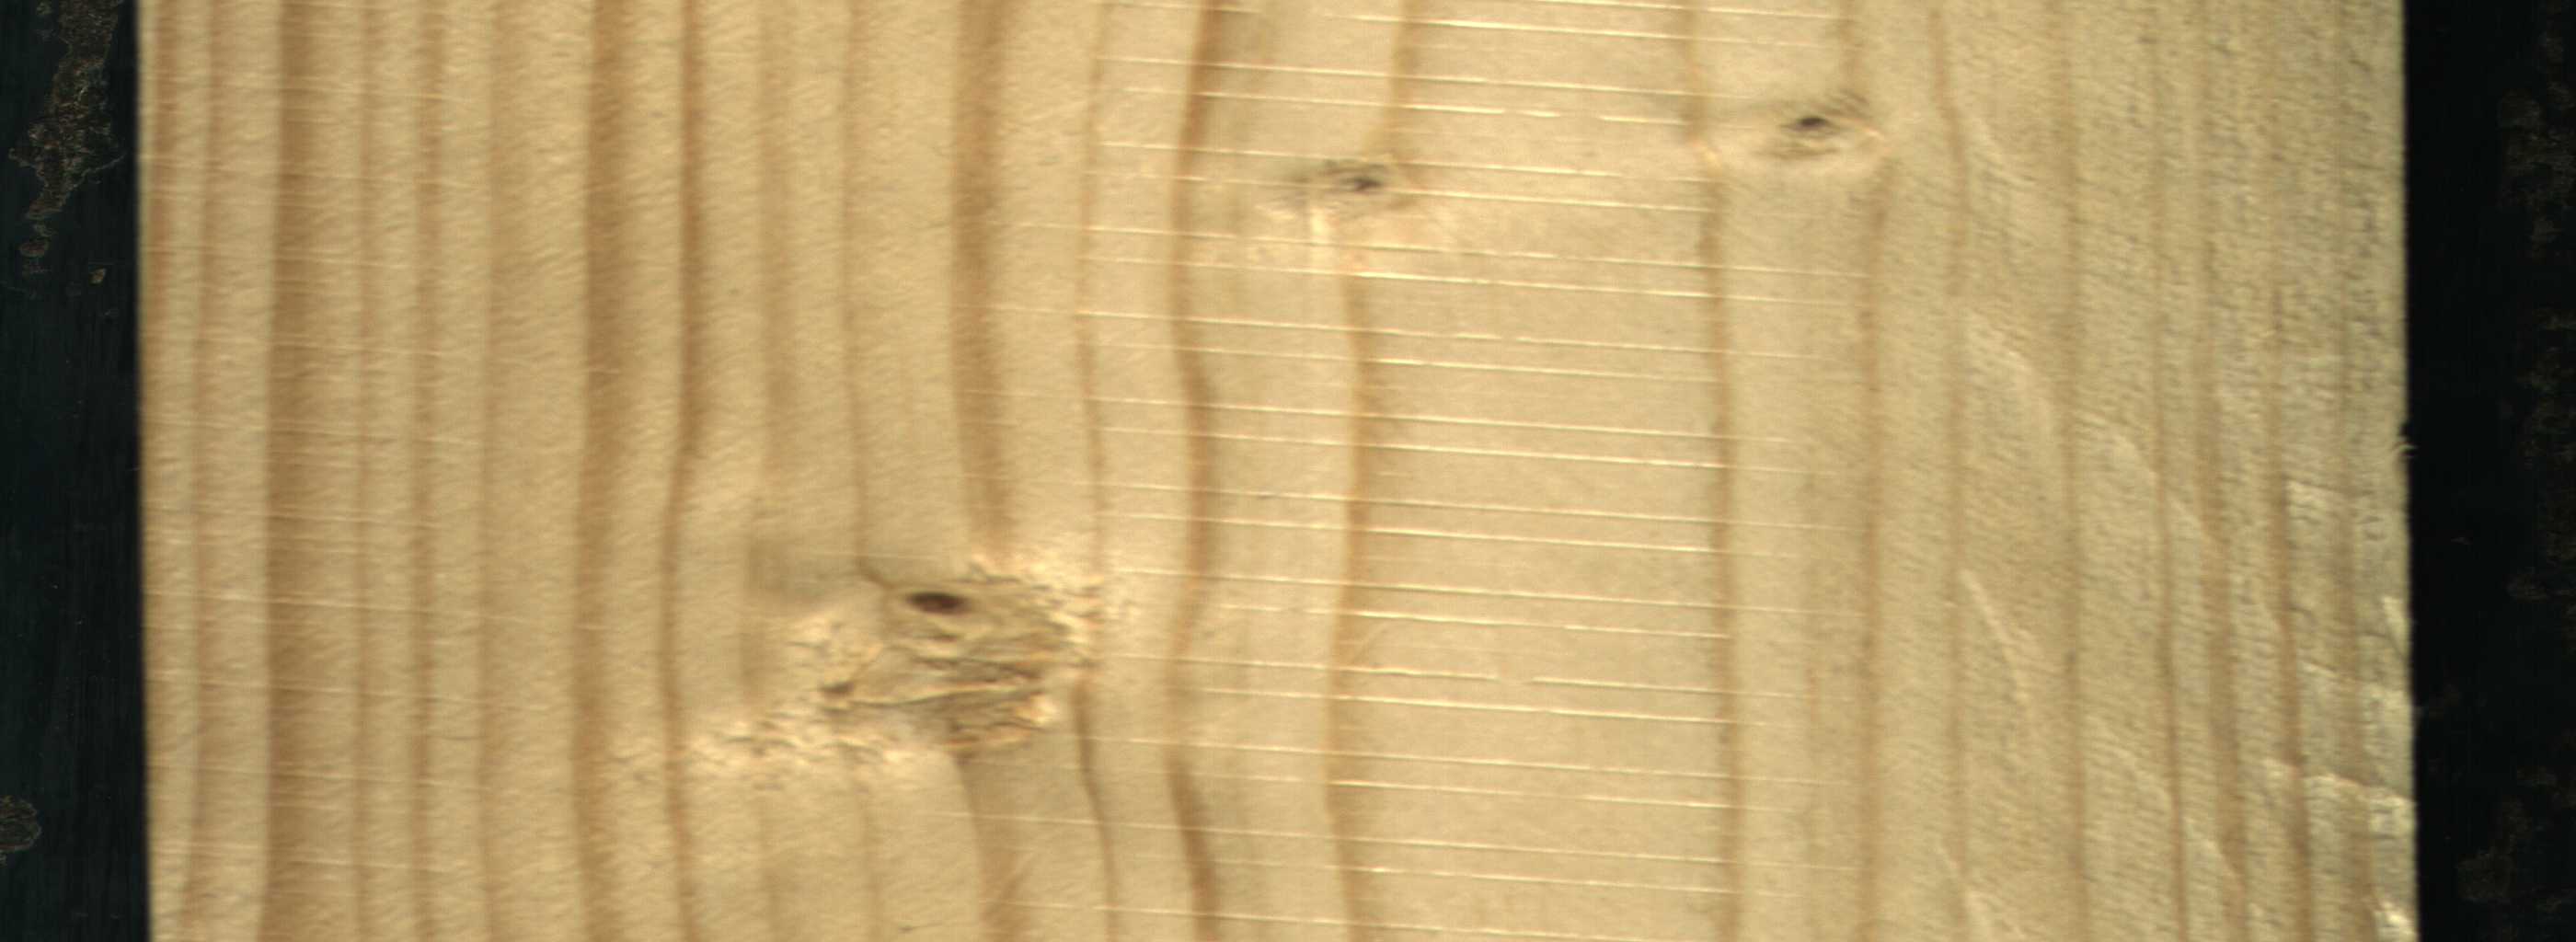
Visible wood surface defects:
Live_Knot
Live_Knot